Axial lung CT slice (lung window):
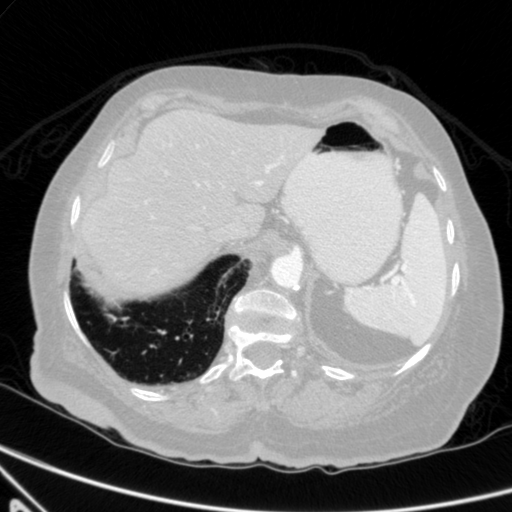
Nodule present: no